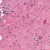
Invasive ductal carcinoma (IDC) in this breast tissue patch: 1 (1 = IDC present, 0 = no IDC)